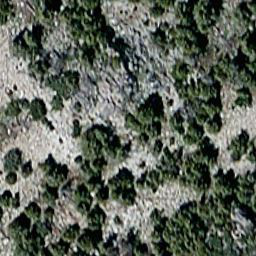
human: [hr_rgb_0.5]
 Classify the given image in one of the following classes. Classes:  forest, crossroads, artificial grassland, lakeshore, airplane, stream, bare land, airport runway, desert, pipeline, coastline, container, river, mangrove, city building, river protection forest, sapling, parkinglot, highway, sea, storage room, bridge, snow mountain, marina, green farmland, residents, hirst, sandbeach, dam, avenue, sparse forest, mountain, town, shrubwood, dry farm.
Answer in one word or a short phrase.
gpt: sparse forest